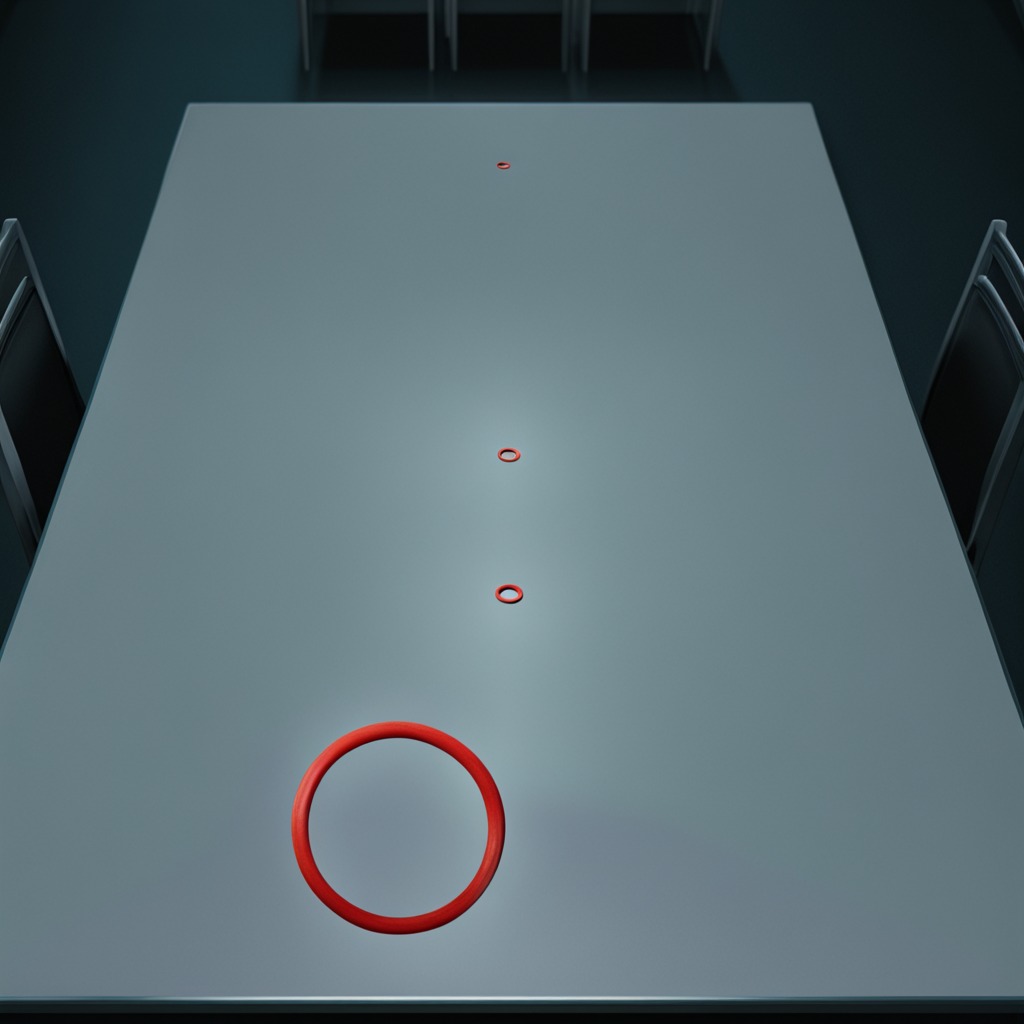
A rubber O-ring is lying on a clean empty table in a railway signal maintenance room lit by harsh overhead fluorescents.